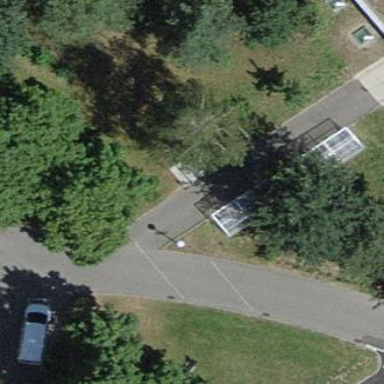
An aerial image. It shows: Bicycle parking area.